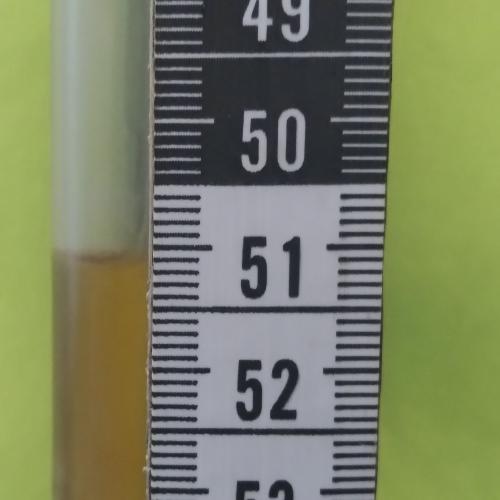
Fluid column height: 51.1 cm